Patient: sex M, age 48
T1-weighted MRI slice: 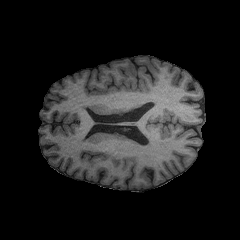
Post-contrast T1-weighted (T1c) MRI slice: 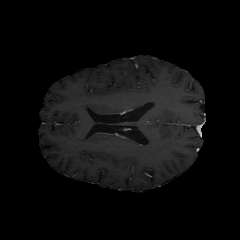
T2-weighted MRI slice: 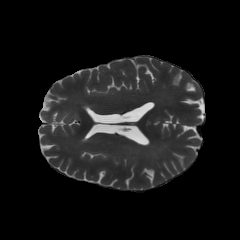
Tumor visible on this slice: no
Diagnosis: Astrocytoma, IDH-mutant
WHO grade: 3